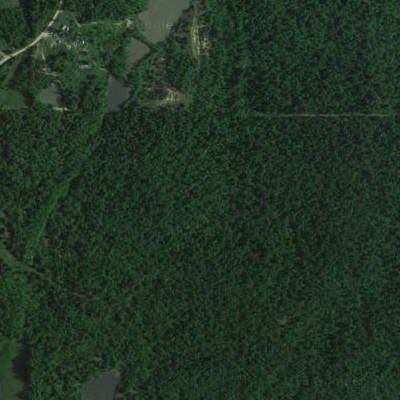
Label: eForest